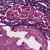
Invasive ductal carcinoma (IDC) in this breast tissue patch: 0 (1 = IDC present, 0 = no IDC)